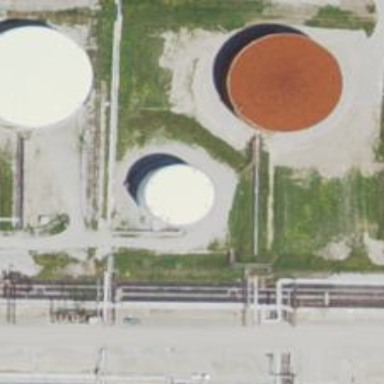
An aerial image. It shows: Storage tank with man-made structure.